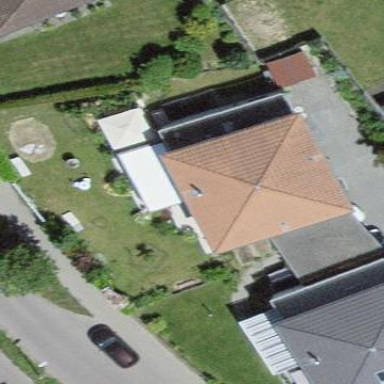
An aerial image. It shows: Building with pyramidal-shaped roof.